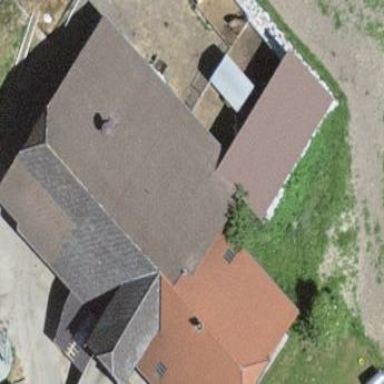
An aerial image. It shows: Farm building.